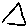
Label: triangle